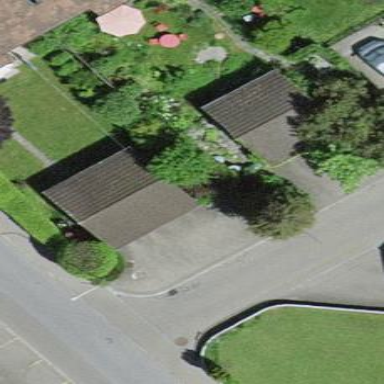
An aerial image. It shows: Group of garages.